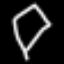
Label: diamond